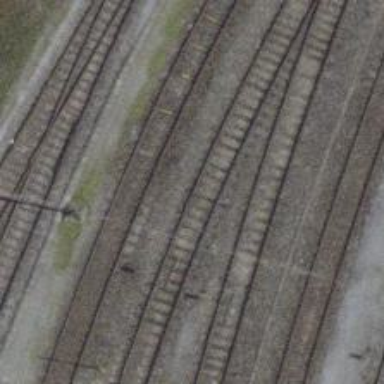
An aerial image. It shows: Railway yard with electrified tracks and single track.